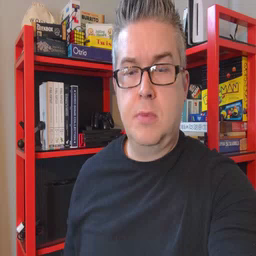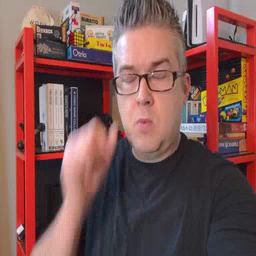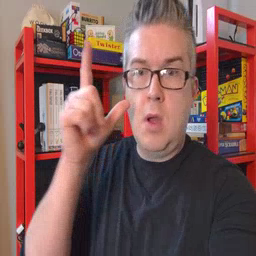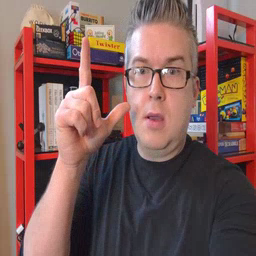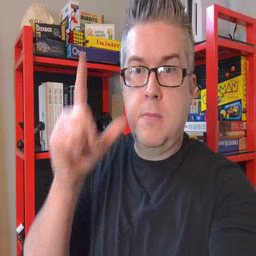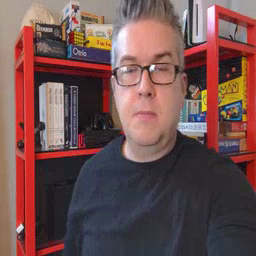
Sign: wake